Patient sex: M
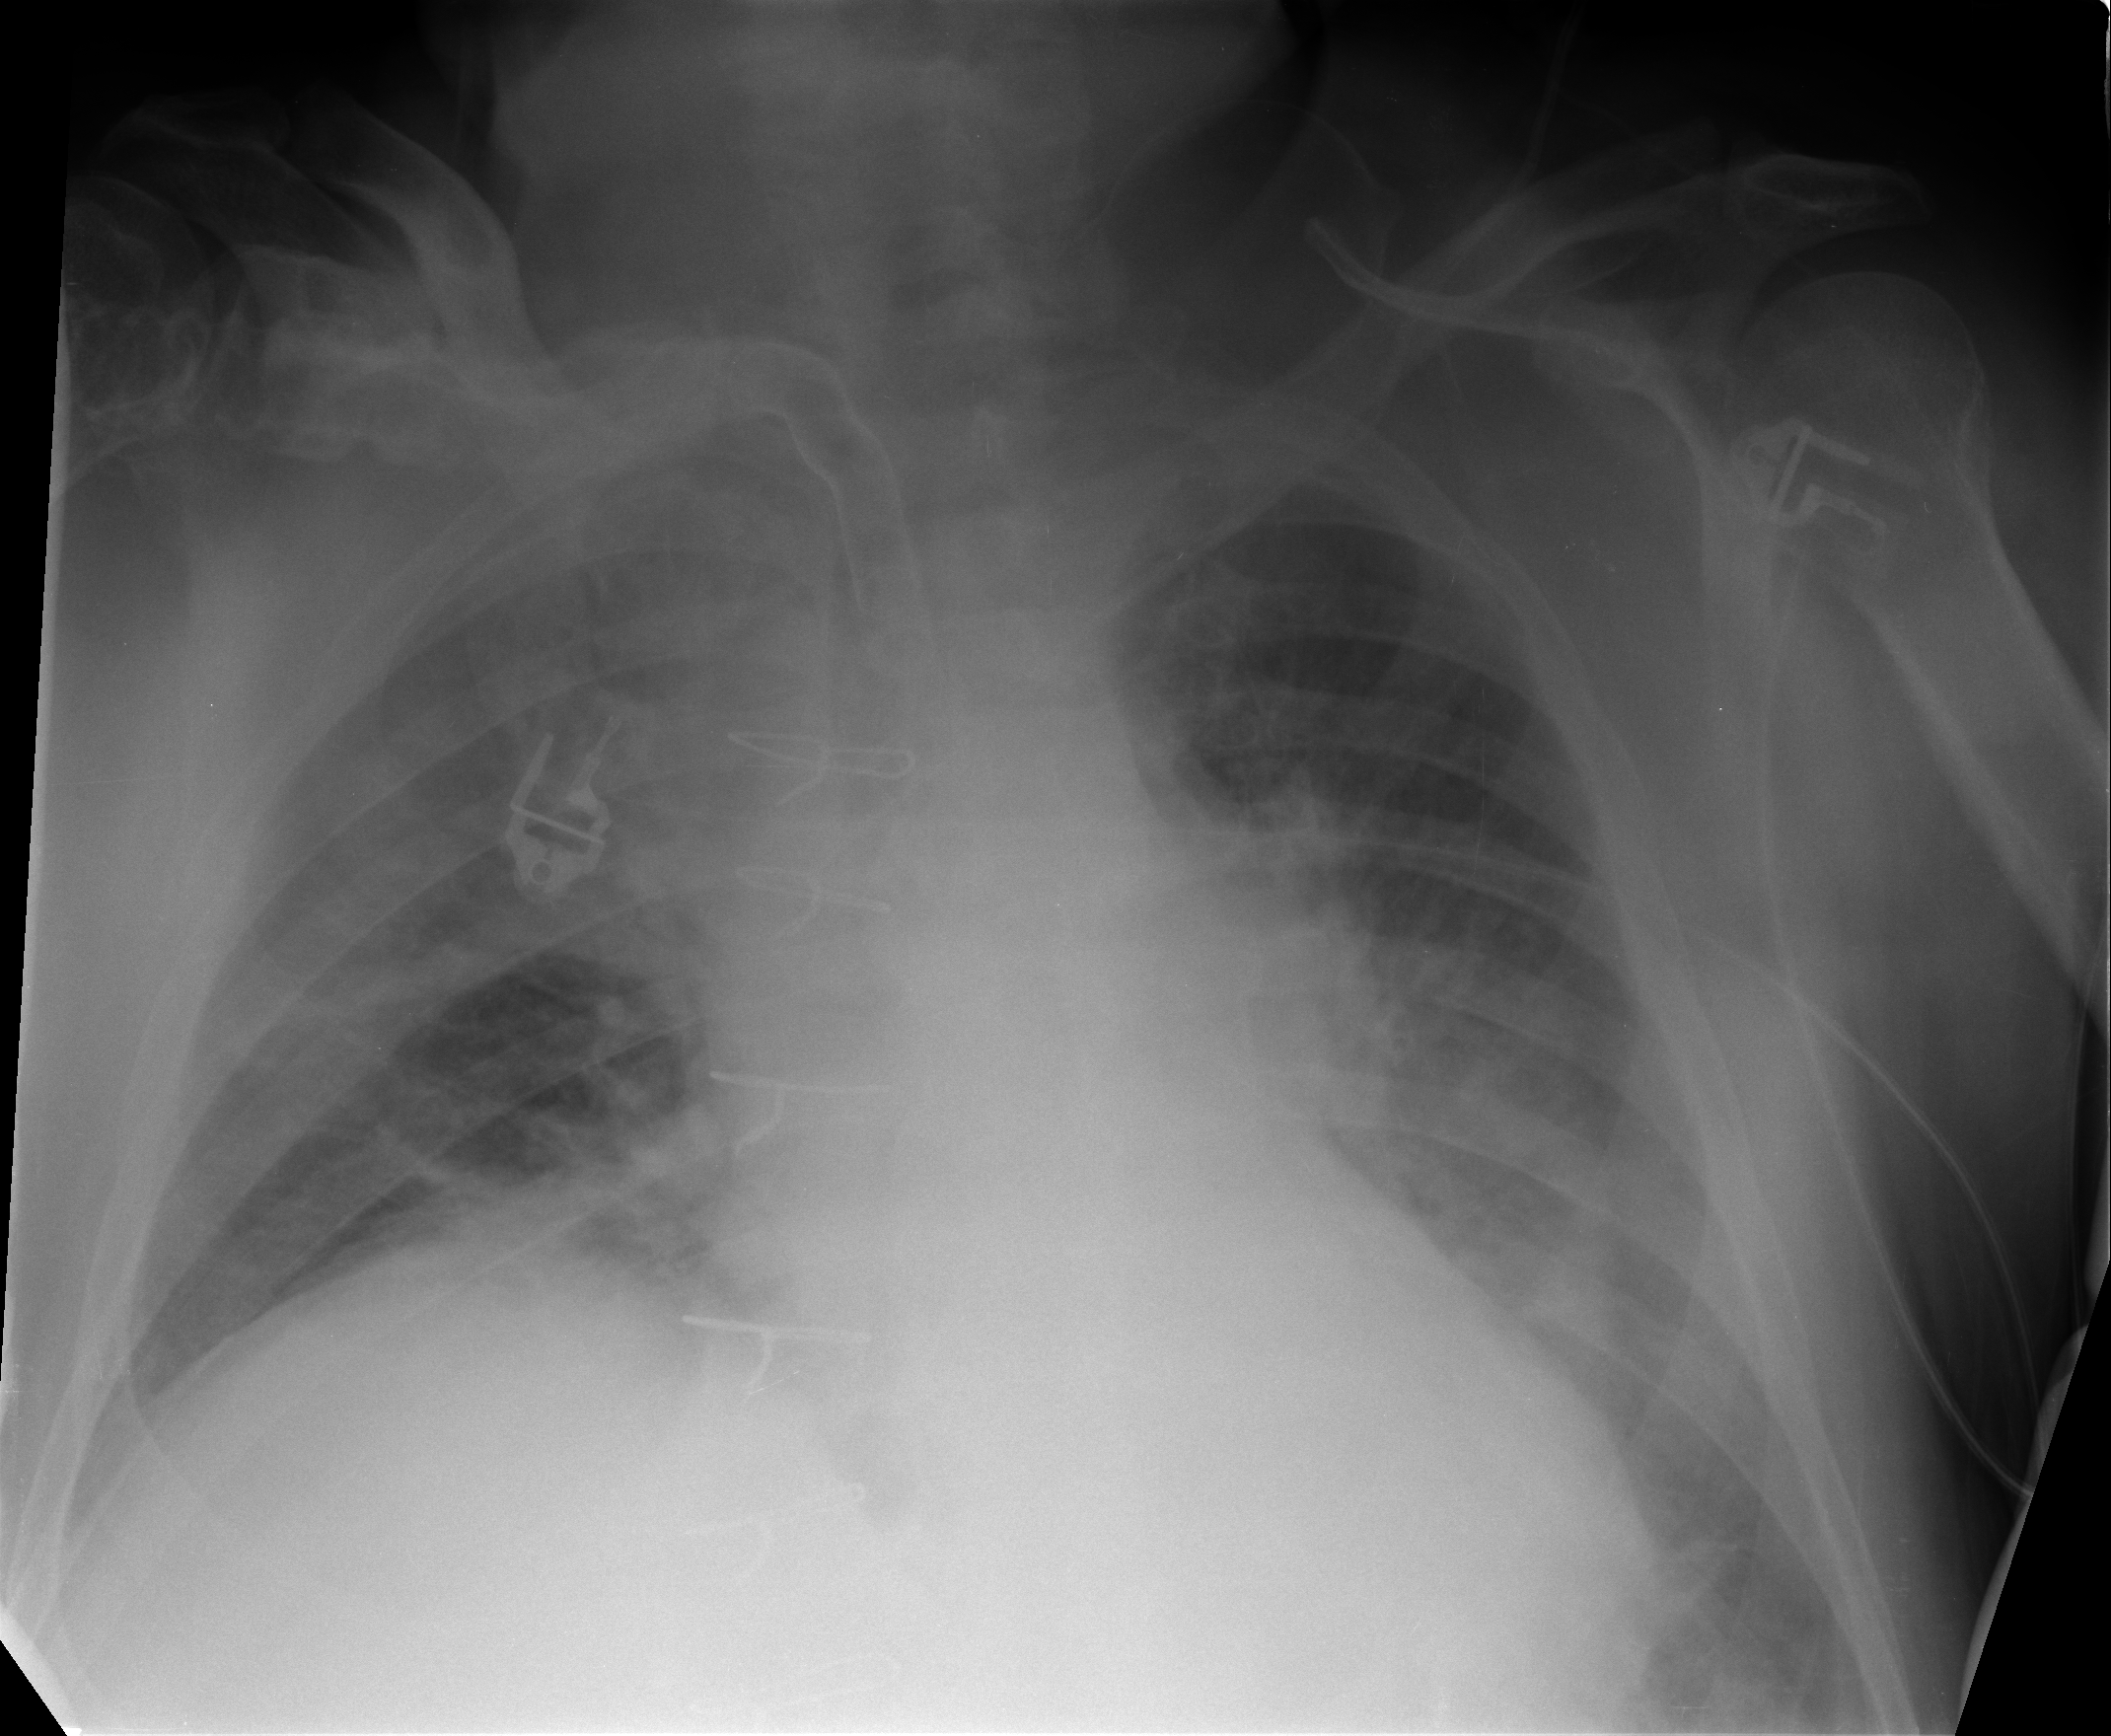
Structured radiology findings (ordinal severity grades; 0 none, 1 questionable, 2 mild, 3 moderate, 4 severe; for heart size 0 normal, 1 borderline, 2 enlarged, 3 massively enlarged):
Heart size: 2
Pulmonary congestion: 2
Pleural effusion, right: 0
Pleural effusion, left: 0
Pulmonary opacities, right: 3
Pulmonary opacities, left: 0
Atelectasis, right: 3
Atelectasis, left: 2